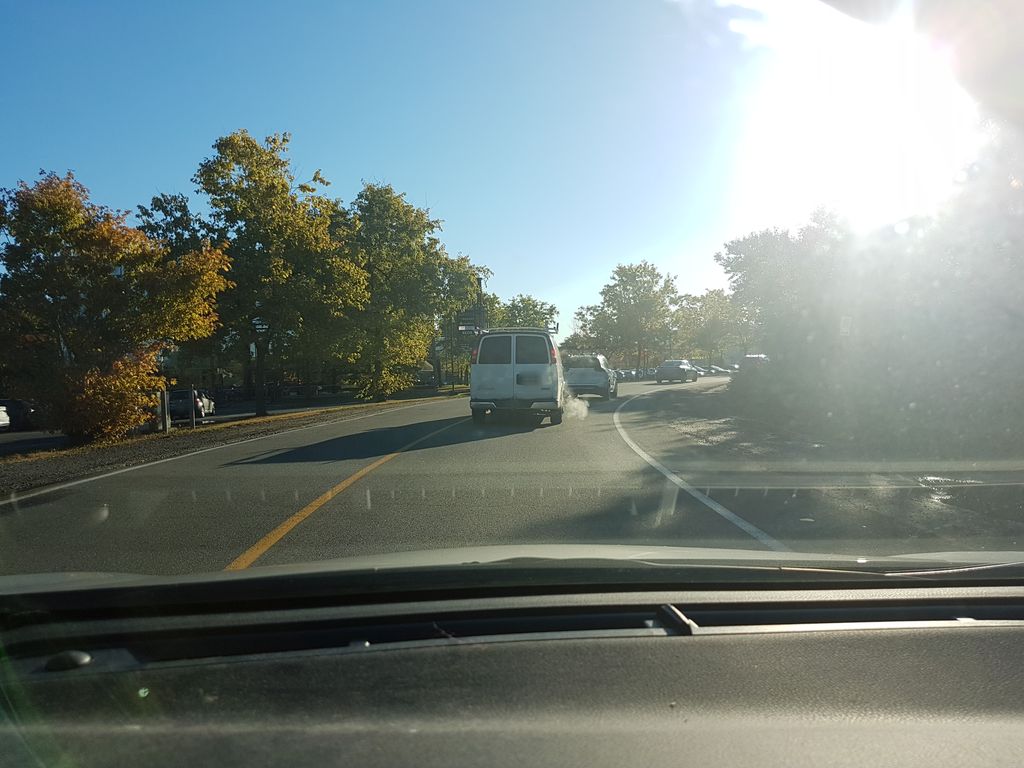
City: quebec_city